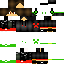
A male skeleton skin with dark skin, wearing brown helmet dressed in a black armor chest and black pants, featuring a closed mouth.